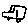
Label: car